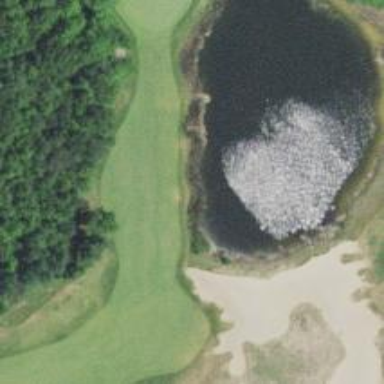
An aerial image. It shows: Golf bunker filled with natural sand.